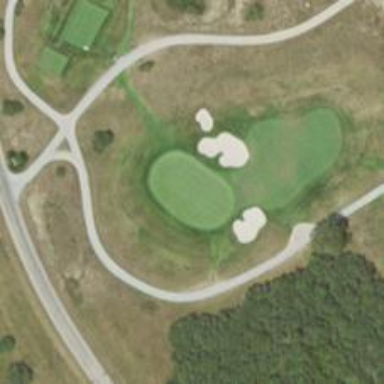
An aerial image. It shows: Golf hole.